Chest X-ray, PA view. Patient: 20 years old, sex M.
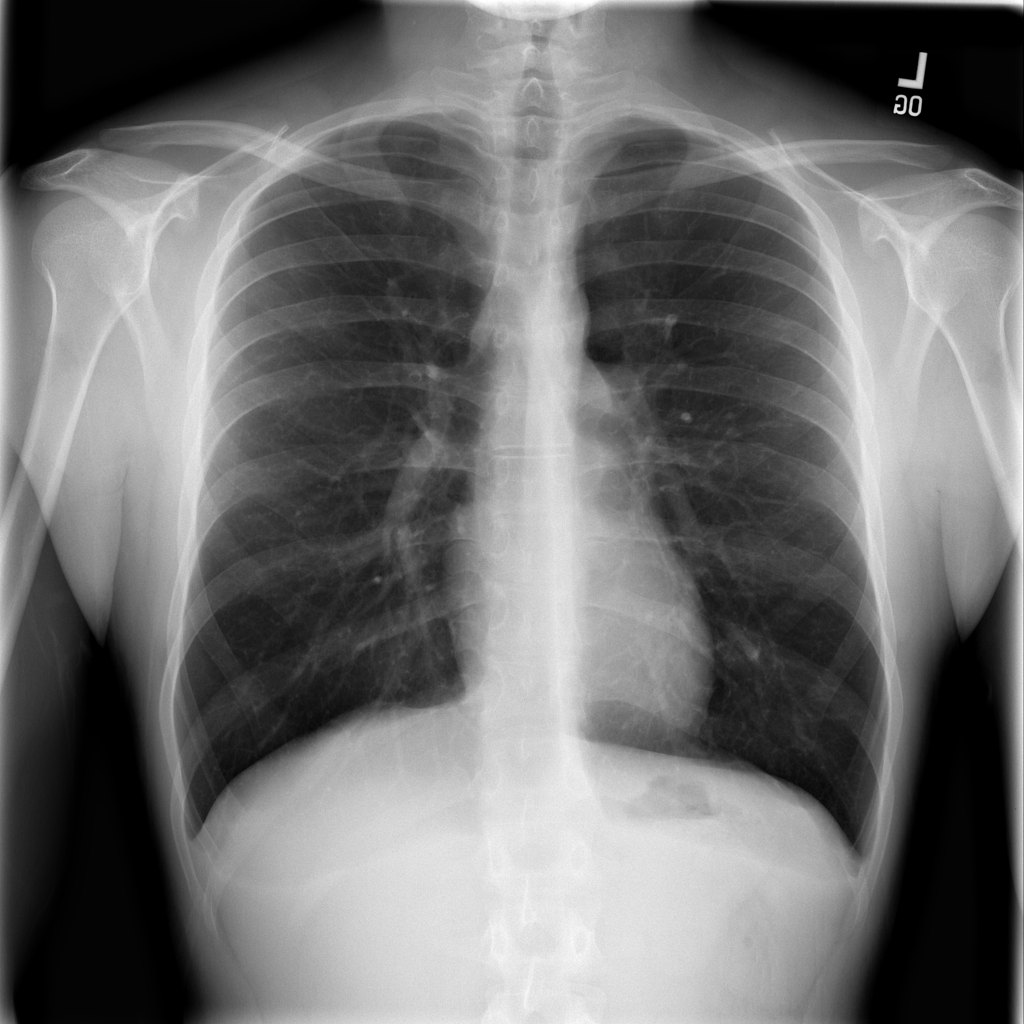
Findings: No Finding